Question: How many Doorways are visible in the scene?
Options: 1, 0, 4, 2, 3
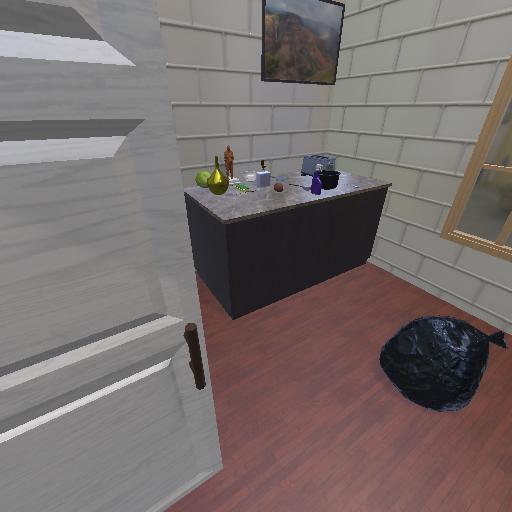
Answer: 1